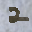
Label: 2